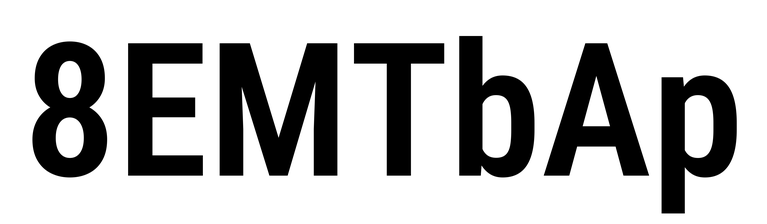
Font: Roboto_Condensed_SemiBold